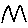
Label: zigzag